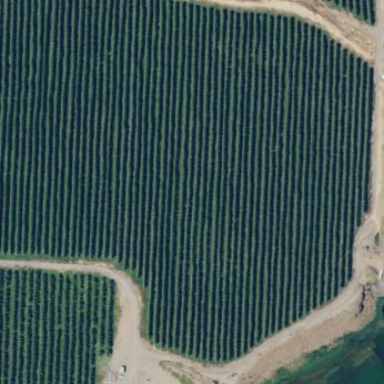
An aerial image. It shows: Grape plantation in vineyard.